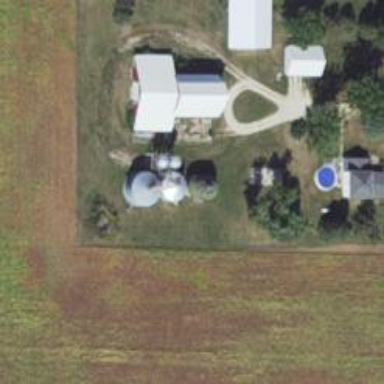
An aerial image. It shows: Silo.